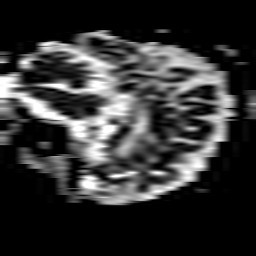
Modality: ADC
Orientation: sagittal
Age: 78
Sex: female
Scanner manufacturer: philips
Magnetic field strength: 3 T
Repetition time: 4.08 s
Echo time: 0.06042 s